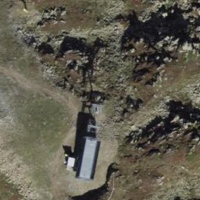
EUNIS habitat code: 31
Species observed at this site:
Montifringilla nivalis